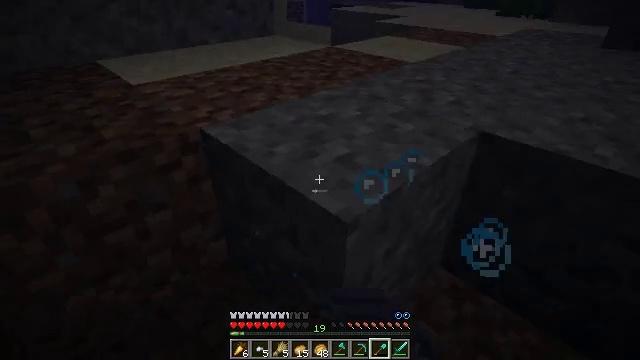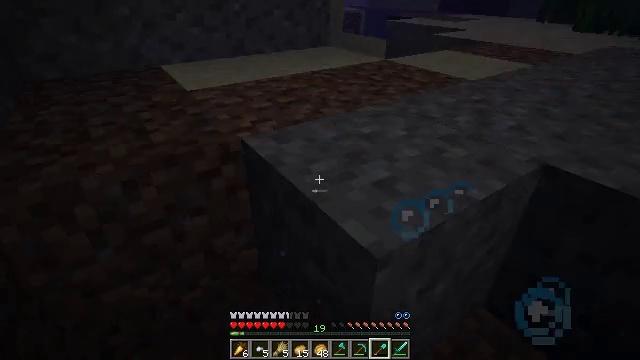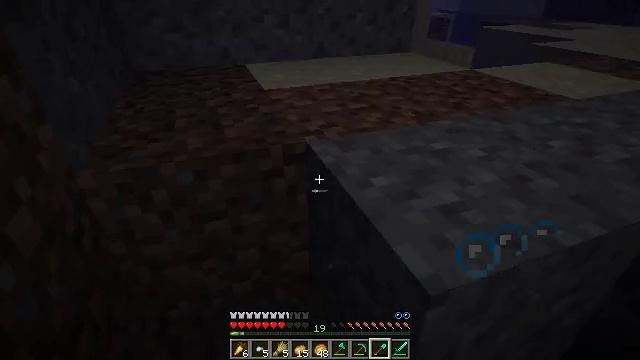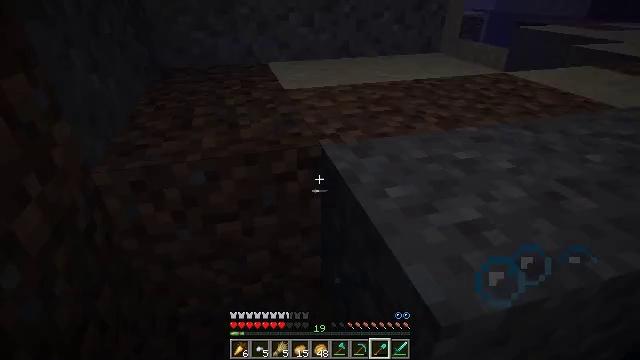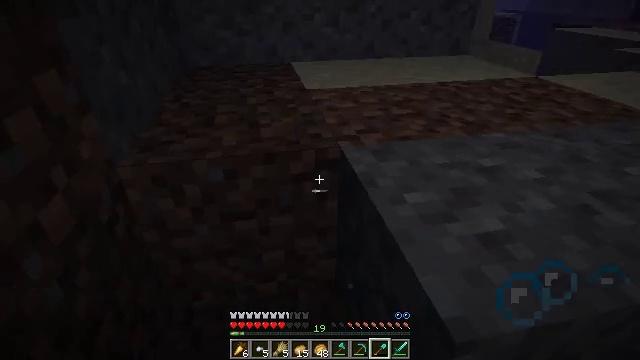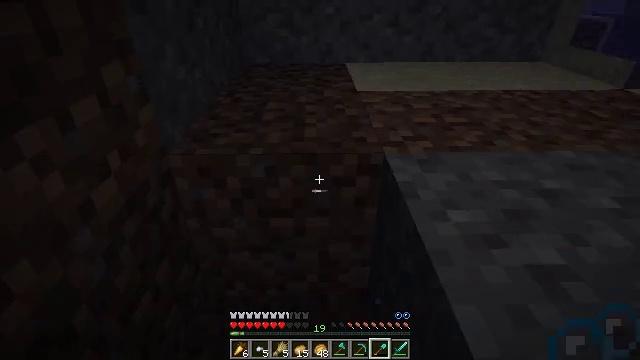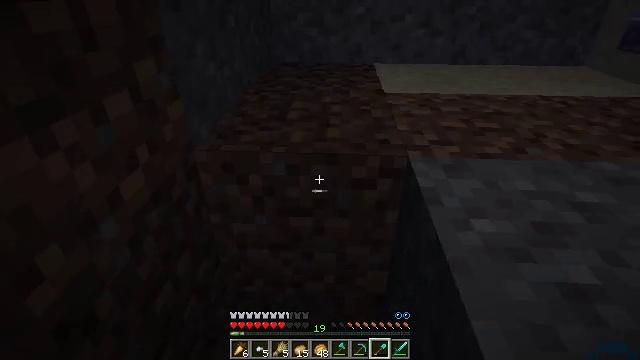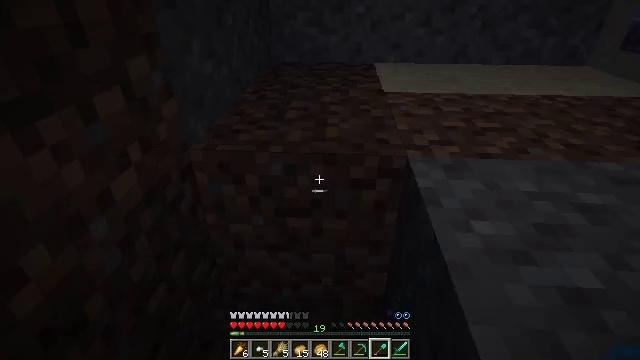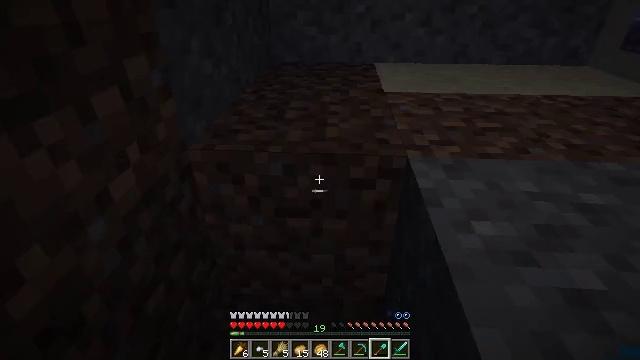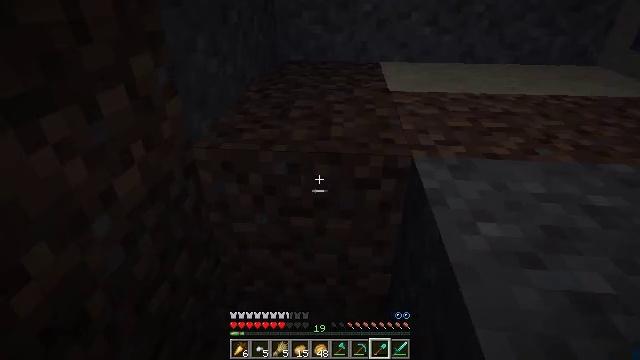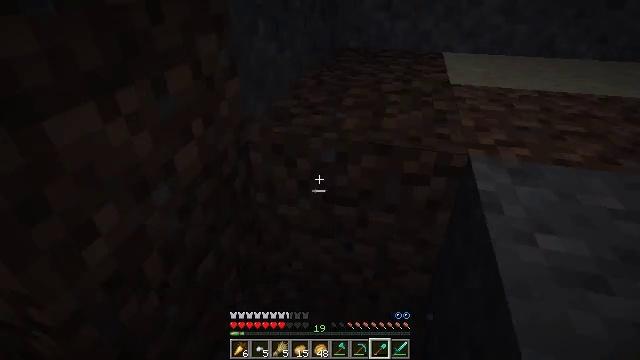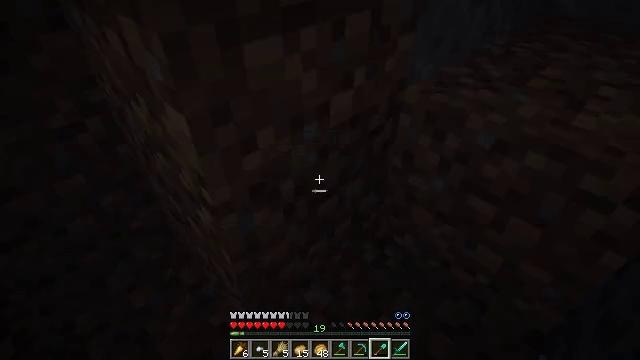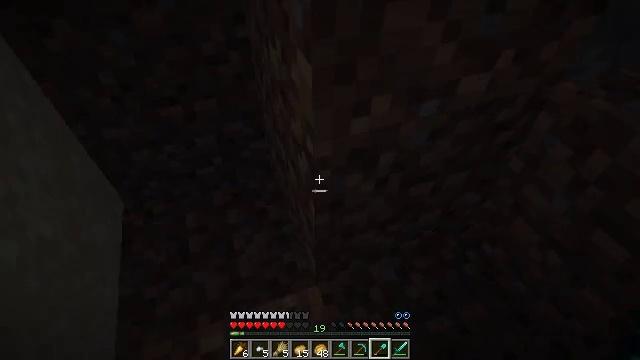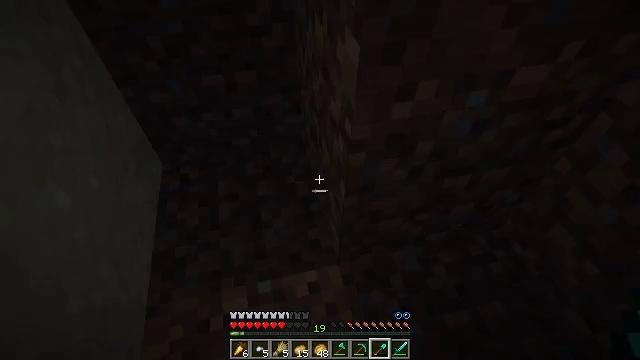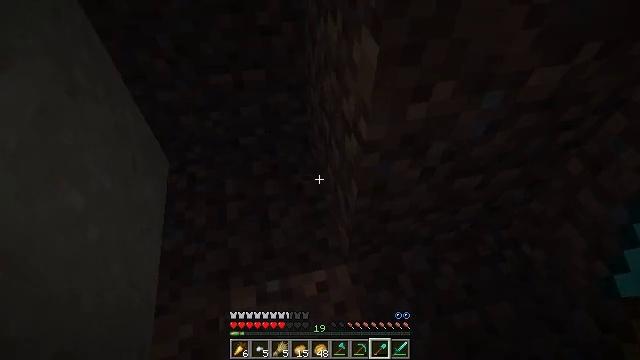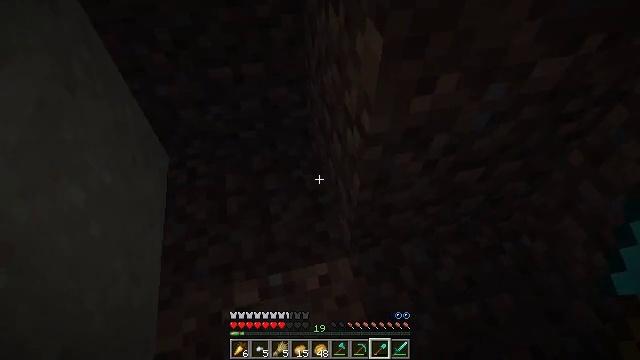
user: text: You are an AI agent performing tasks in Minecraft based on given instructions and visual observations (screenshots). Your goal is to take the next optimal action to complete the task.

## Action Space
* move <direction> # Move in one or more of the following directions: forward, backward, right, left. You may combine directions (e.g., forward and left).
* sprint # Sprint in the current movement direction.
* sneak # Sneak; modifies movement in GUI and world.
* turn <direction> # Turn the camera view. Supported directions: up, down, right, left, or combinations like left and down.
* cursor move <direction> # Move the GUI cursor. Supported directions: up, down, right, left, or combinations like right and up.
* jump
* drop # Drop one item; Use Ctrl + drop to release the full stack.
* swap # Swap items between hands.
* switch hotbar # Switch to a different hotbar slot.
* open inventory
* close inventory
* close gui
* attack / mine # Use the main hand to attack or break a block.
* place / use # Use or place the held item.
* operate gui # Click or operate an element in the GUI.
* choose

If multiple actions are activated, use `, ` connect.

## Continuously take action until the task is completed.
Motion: motion action
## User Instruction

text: Gather clay blocks.
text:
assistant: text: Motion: move forward, turn left and up
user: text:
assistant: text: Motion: move forward, turn left
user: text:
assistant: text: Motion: turn left
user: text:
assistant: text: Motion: turn left
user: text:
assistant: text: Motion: turn left
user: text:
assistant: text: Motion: turn left
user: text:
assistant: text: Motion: no_op
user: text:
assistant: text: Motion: no_op
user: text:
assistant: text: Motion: no_op
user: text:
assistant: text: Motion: turn left and down
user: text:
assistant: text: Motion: turn left and down
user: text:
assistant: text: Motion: move left, turn left and down
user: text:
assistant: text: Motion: move left, turn left and down
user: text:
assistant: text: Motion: no_op
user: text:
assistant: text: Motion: turn down
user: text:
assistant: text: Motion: turn right and down
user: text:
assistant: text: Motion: no_op
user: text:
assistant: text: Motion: no_op
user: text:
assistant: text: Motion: turn left
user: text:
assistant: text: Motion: no_op
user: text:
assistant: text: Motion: turn right
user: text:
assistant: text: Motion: turn right
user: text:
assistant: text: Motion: turn right and down
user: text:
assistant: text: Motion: turn right
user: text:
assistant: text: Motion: turn right
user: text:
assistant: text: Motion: no_op
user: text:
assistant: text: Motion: no_op
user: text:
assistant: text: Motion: no_op
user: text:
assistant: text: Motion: no_op
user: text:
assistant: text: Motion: move forward, turn up